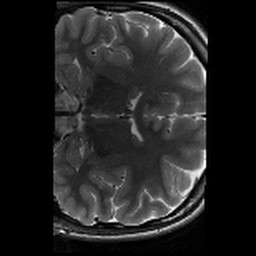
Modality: T2w
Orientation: coronal
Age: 19
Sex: female
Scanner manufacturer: siemens
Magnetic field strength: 3 T
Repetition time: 8.02 s
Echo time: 0.08 s